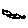
Label: bird